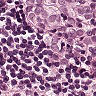
Metastatic tissue present: yes